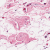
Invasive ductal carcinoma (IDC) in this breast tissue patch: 0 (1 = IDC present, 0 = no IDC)